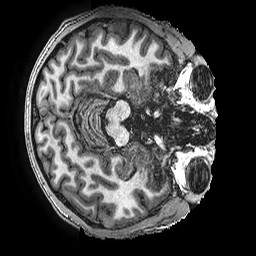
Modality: T1w
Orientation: axial
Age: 18
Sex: male
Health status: ill
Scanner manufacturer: ge
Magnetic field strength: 3 T
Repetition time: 0.00766 s
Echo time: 0.003476 s